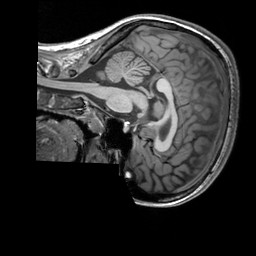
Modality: T1w
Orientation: sagittal
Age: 20
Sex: female
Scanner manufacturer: siemens
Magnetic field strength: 3 T
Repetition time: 2.3 s
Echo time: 0.00303 s